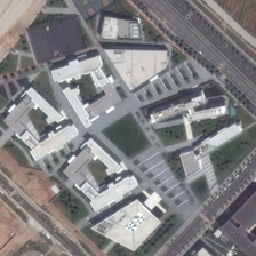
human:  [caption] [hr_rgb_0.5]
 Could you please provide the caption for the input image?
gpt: Several white buildings with two basketball courts are surrounded by streets in a business district.

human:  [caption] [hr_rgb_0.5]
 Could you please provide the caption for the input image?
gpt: Several white buildings with two basketball courts are surrounded by roads in the business district.

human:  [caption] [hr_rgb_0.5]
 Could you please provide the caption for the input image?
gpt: Several white buildings with two basketball courts surround the streets of the business district.

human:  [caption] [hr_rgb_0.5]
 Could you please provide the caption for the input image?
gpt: Many white buildings, surrounded by two basketball courts, are a road in a commercial district.

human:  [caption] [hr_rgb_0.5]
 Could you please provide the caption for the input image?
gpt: Many white buildings, surrounded by two basketball courts, are a road in a commercial district.